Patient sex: M
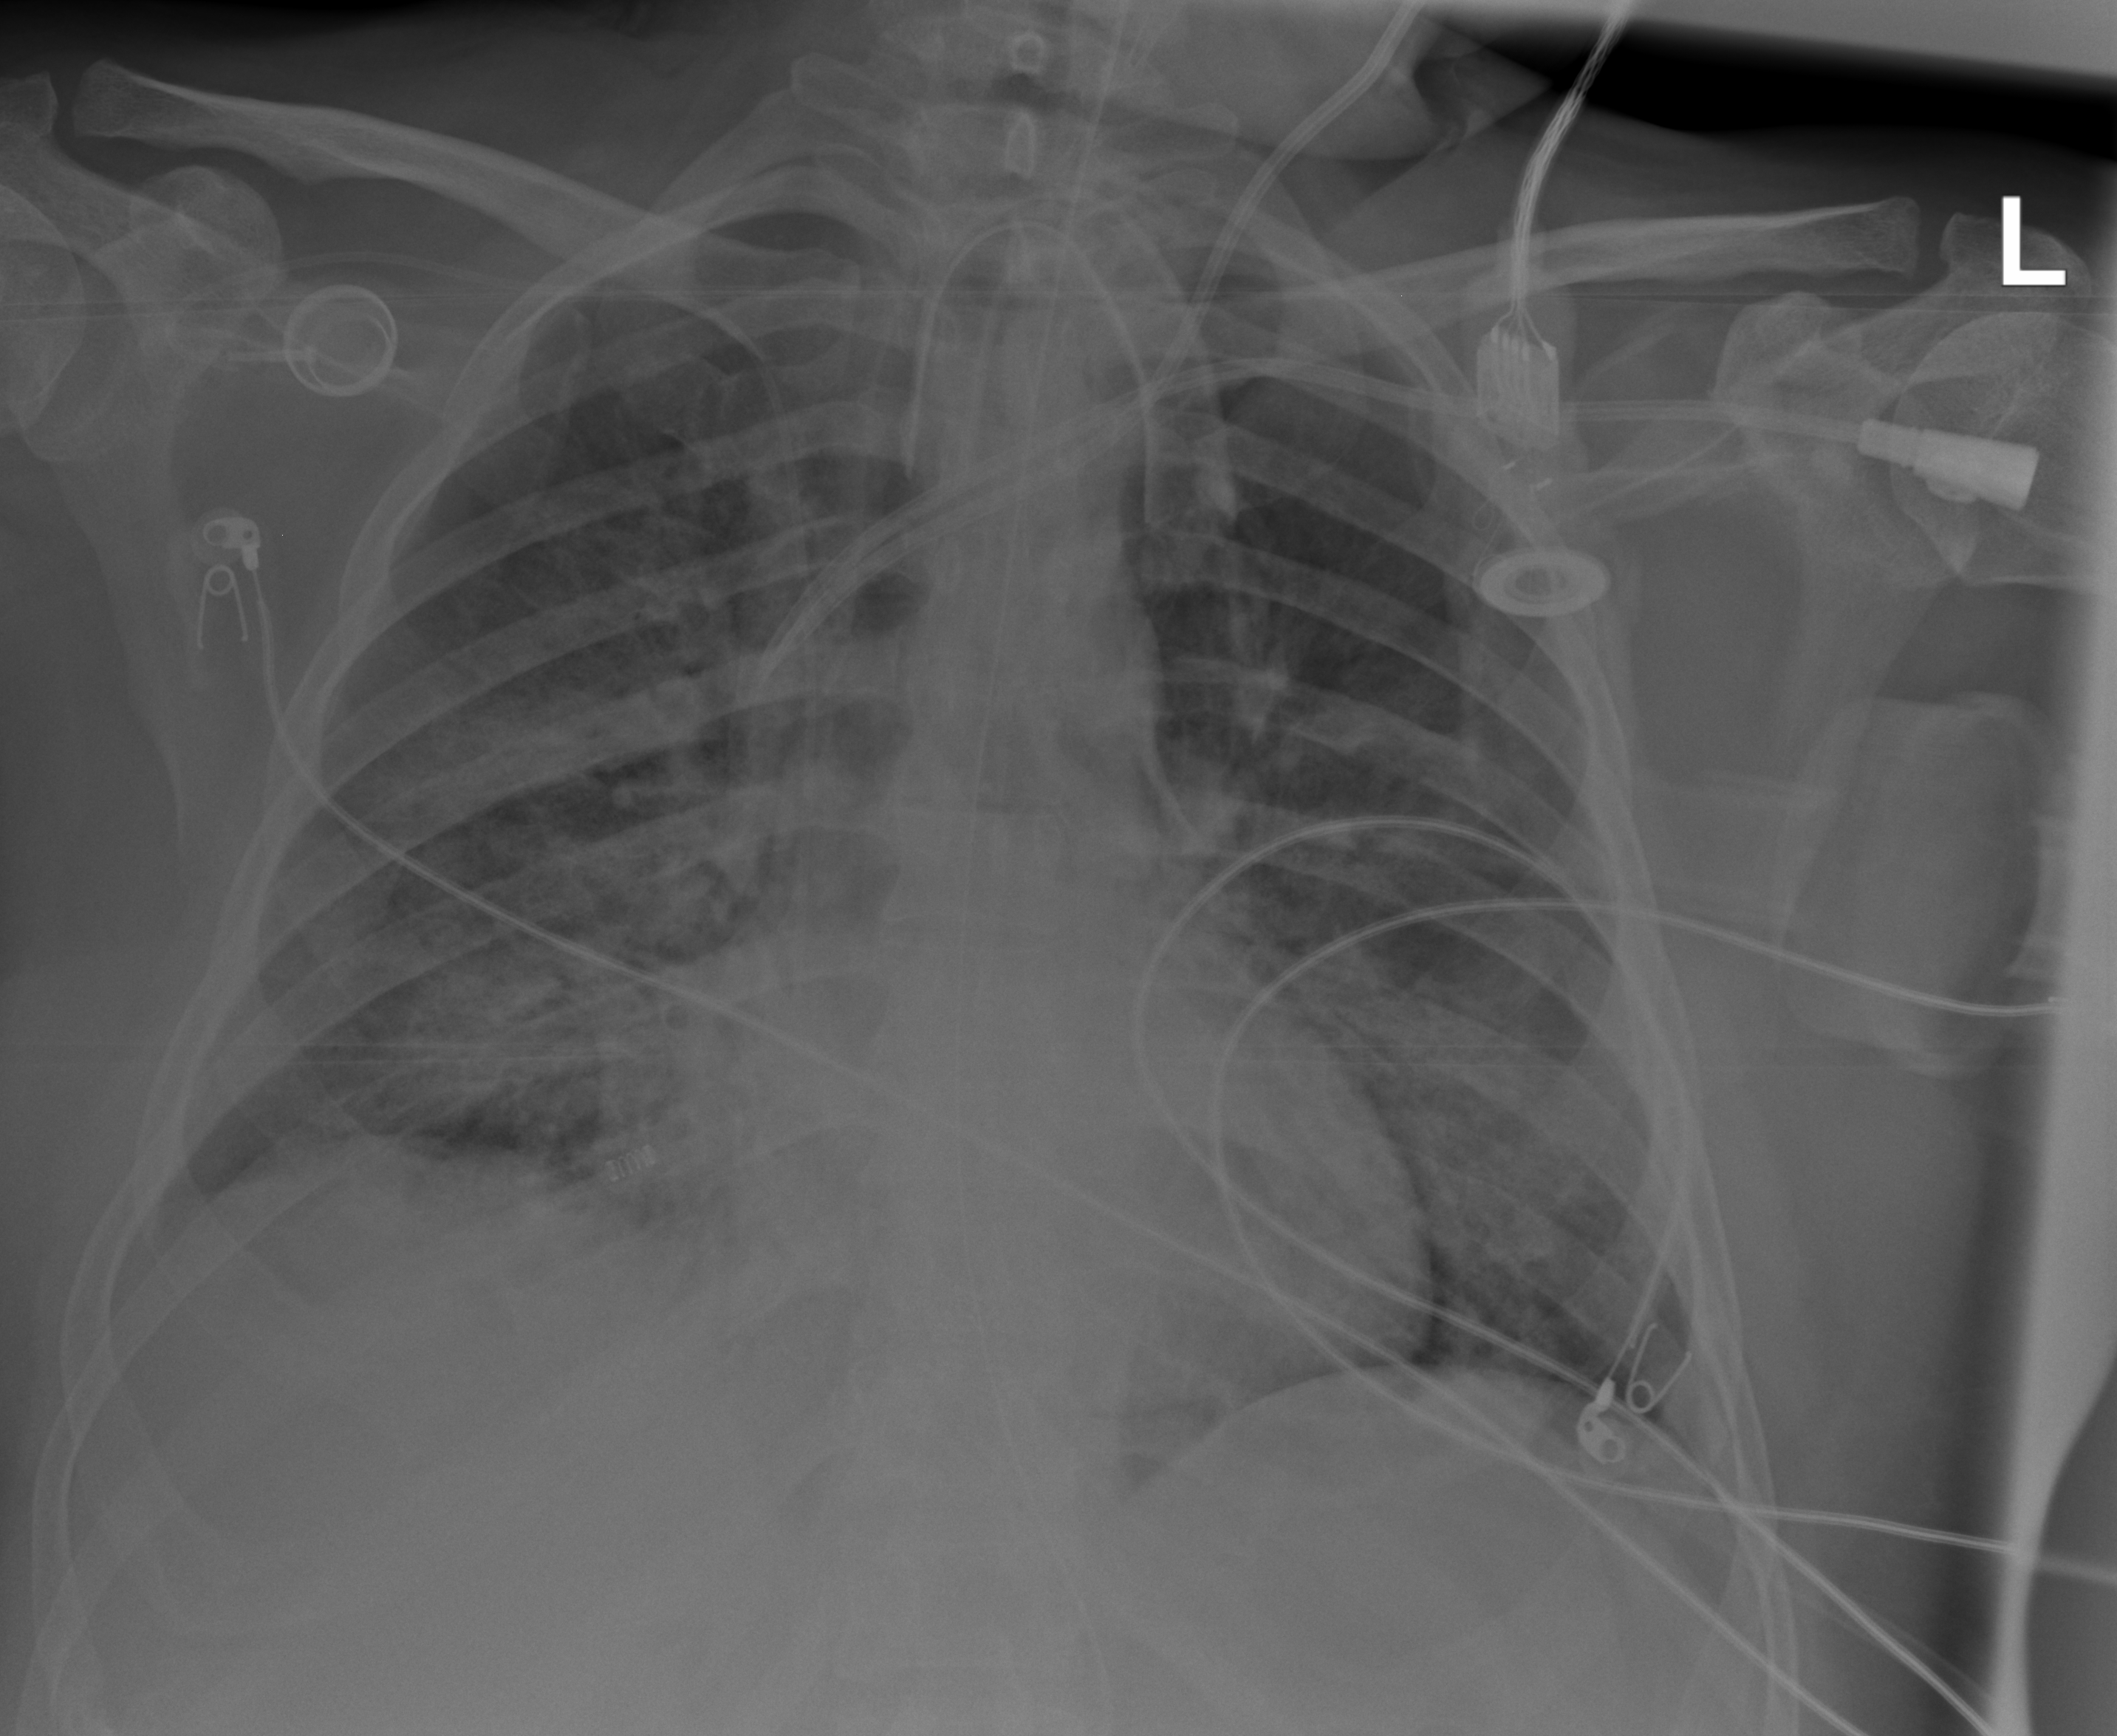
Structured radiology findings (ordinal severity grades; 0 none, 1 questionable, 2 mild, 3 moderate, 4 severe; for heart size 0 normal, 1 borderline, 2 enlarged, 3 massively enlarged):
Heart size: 0
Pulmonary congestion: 0
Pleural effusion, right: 0
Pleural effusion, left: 0
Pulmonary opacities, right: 3
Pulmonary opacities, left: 3
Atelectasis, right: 2
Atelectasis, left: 0